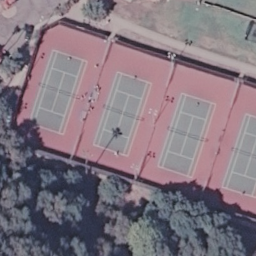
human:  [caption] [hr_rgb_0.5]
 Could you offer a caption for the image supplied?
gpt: Four tennis courts on the red ground arranged neatly with many plants surrounded .

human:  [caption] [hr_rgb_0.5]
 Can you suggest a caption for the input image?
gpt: Four tennis courts are surrounded by many plants .

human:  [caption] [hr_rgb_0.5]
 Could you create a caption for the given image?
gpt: There are four tennis courts on the red ground surrounded by some plants .

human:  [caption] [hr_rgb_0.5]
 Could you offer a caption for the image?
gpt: There are four tennis courts on the red ground arranged neatly and surrounded by some plants .

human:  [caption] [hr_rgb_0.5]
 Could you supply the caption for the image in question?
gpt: There are four tennis courts arranged neatly and surrounded by many plants .